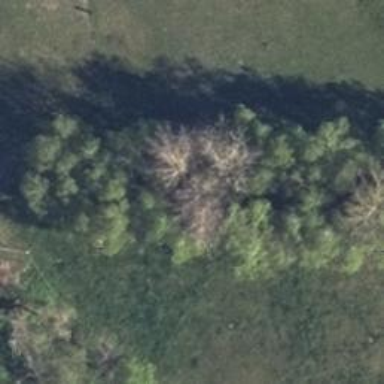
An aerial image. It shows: Row of broadleaved trees.